Question: I need to style an '<HR>' similar to what is shown in the picture: it is like two lines one over the other. I've seen this somewher, then I guess it can be done, but I don't remember where.

I got this css code so far, but I only get the blue line:
'''
hr {
margin: 0px auto 10px;
background: #009edf;
width: 200px;
text-align: center; }
'''
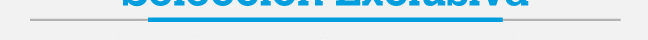
Answer: Use ':before' :pseudo-element.
'''
hr {
position: relative;
border: 0;
border-top: 2px solid #B2B2B2;
}
hr:before {
content: '';
position: absolute;
width: 60%;
height: 0;
border-top: 6px solid #0093E6;
color: blue;
left: 20%;
top: -4px;
}
'''
'''
<hr />
'''